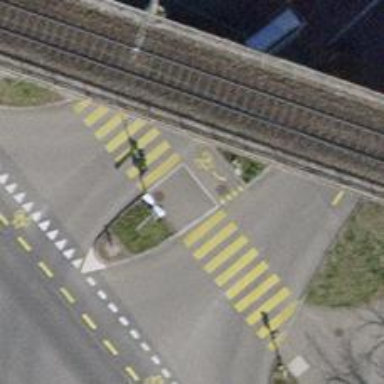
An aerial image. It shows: Asphalt path with crossing equipped with traffic signals.